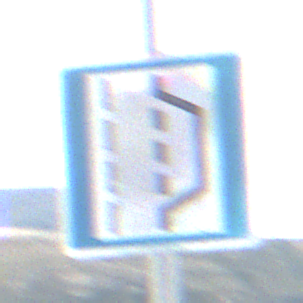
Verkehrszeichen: NothalteUndPannenbucht
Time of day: Midday
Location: Outdoor (Nature)
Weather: PartlyCloudy
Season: NotSpecified
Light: Natural